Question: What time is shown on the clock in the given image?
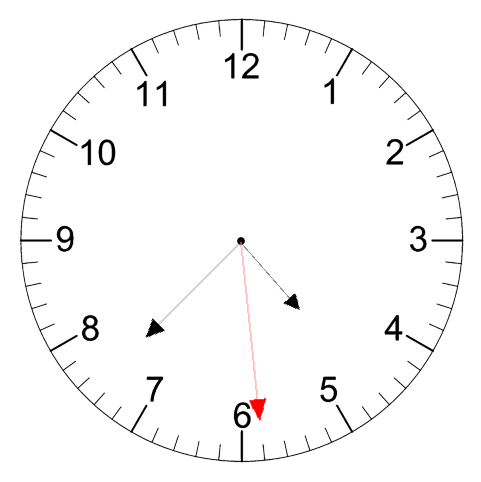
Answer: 04:37:29